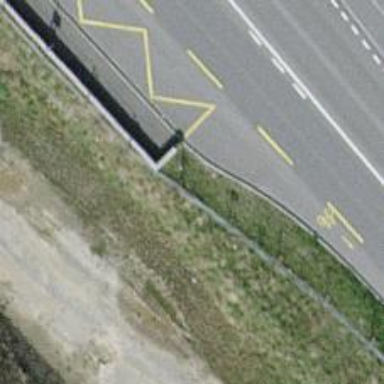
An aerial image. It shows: Platform for public transport. The platform is located by the road.